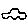
Label: car